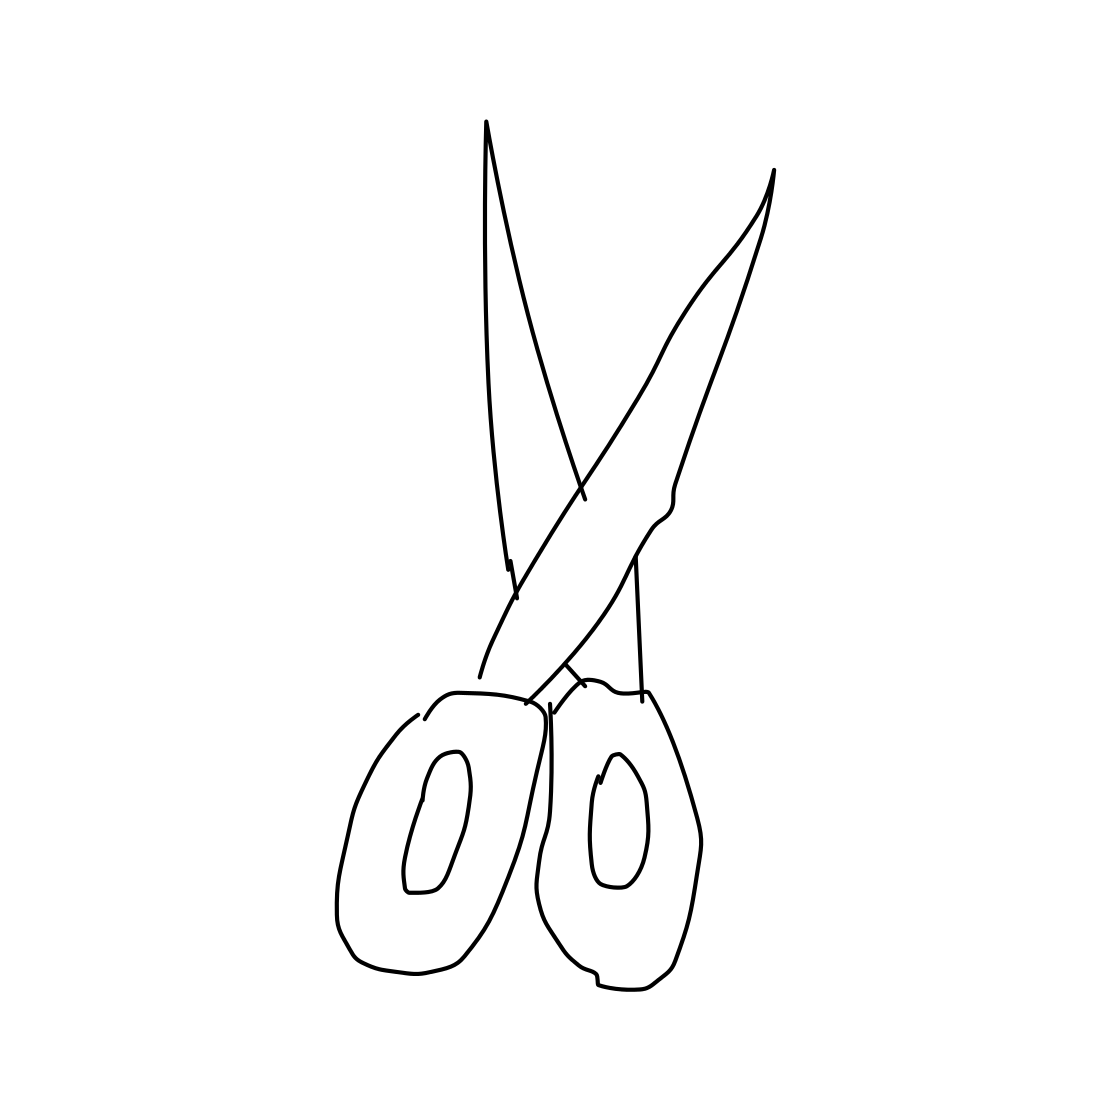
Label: scissors